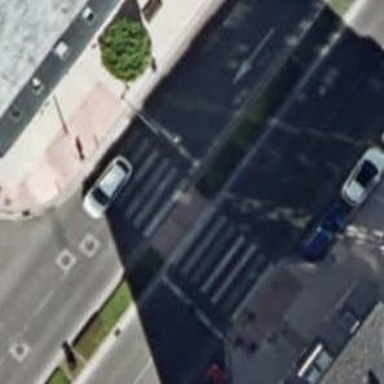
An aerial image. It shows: Road crossing with traffic signals.